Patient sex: F
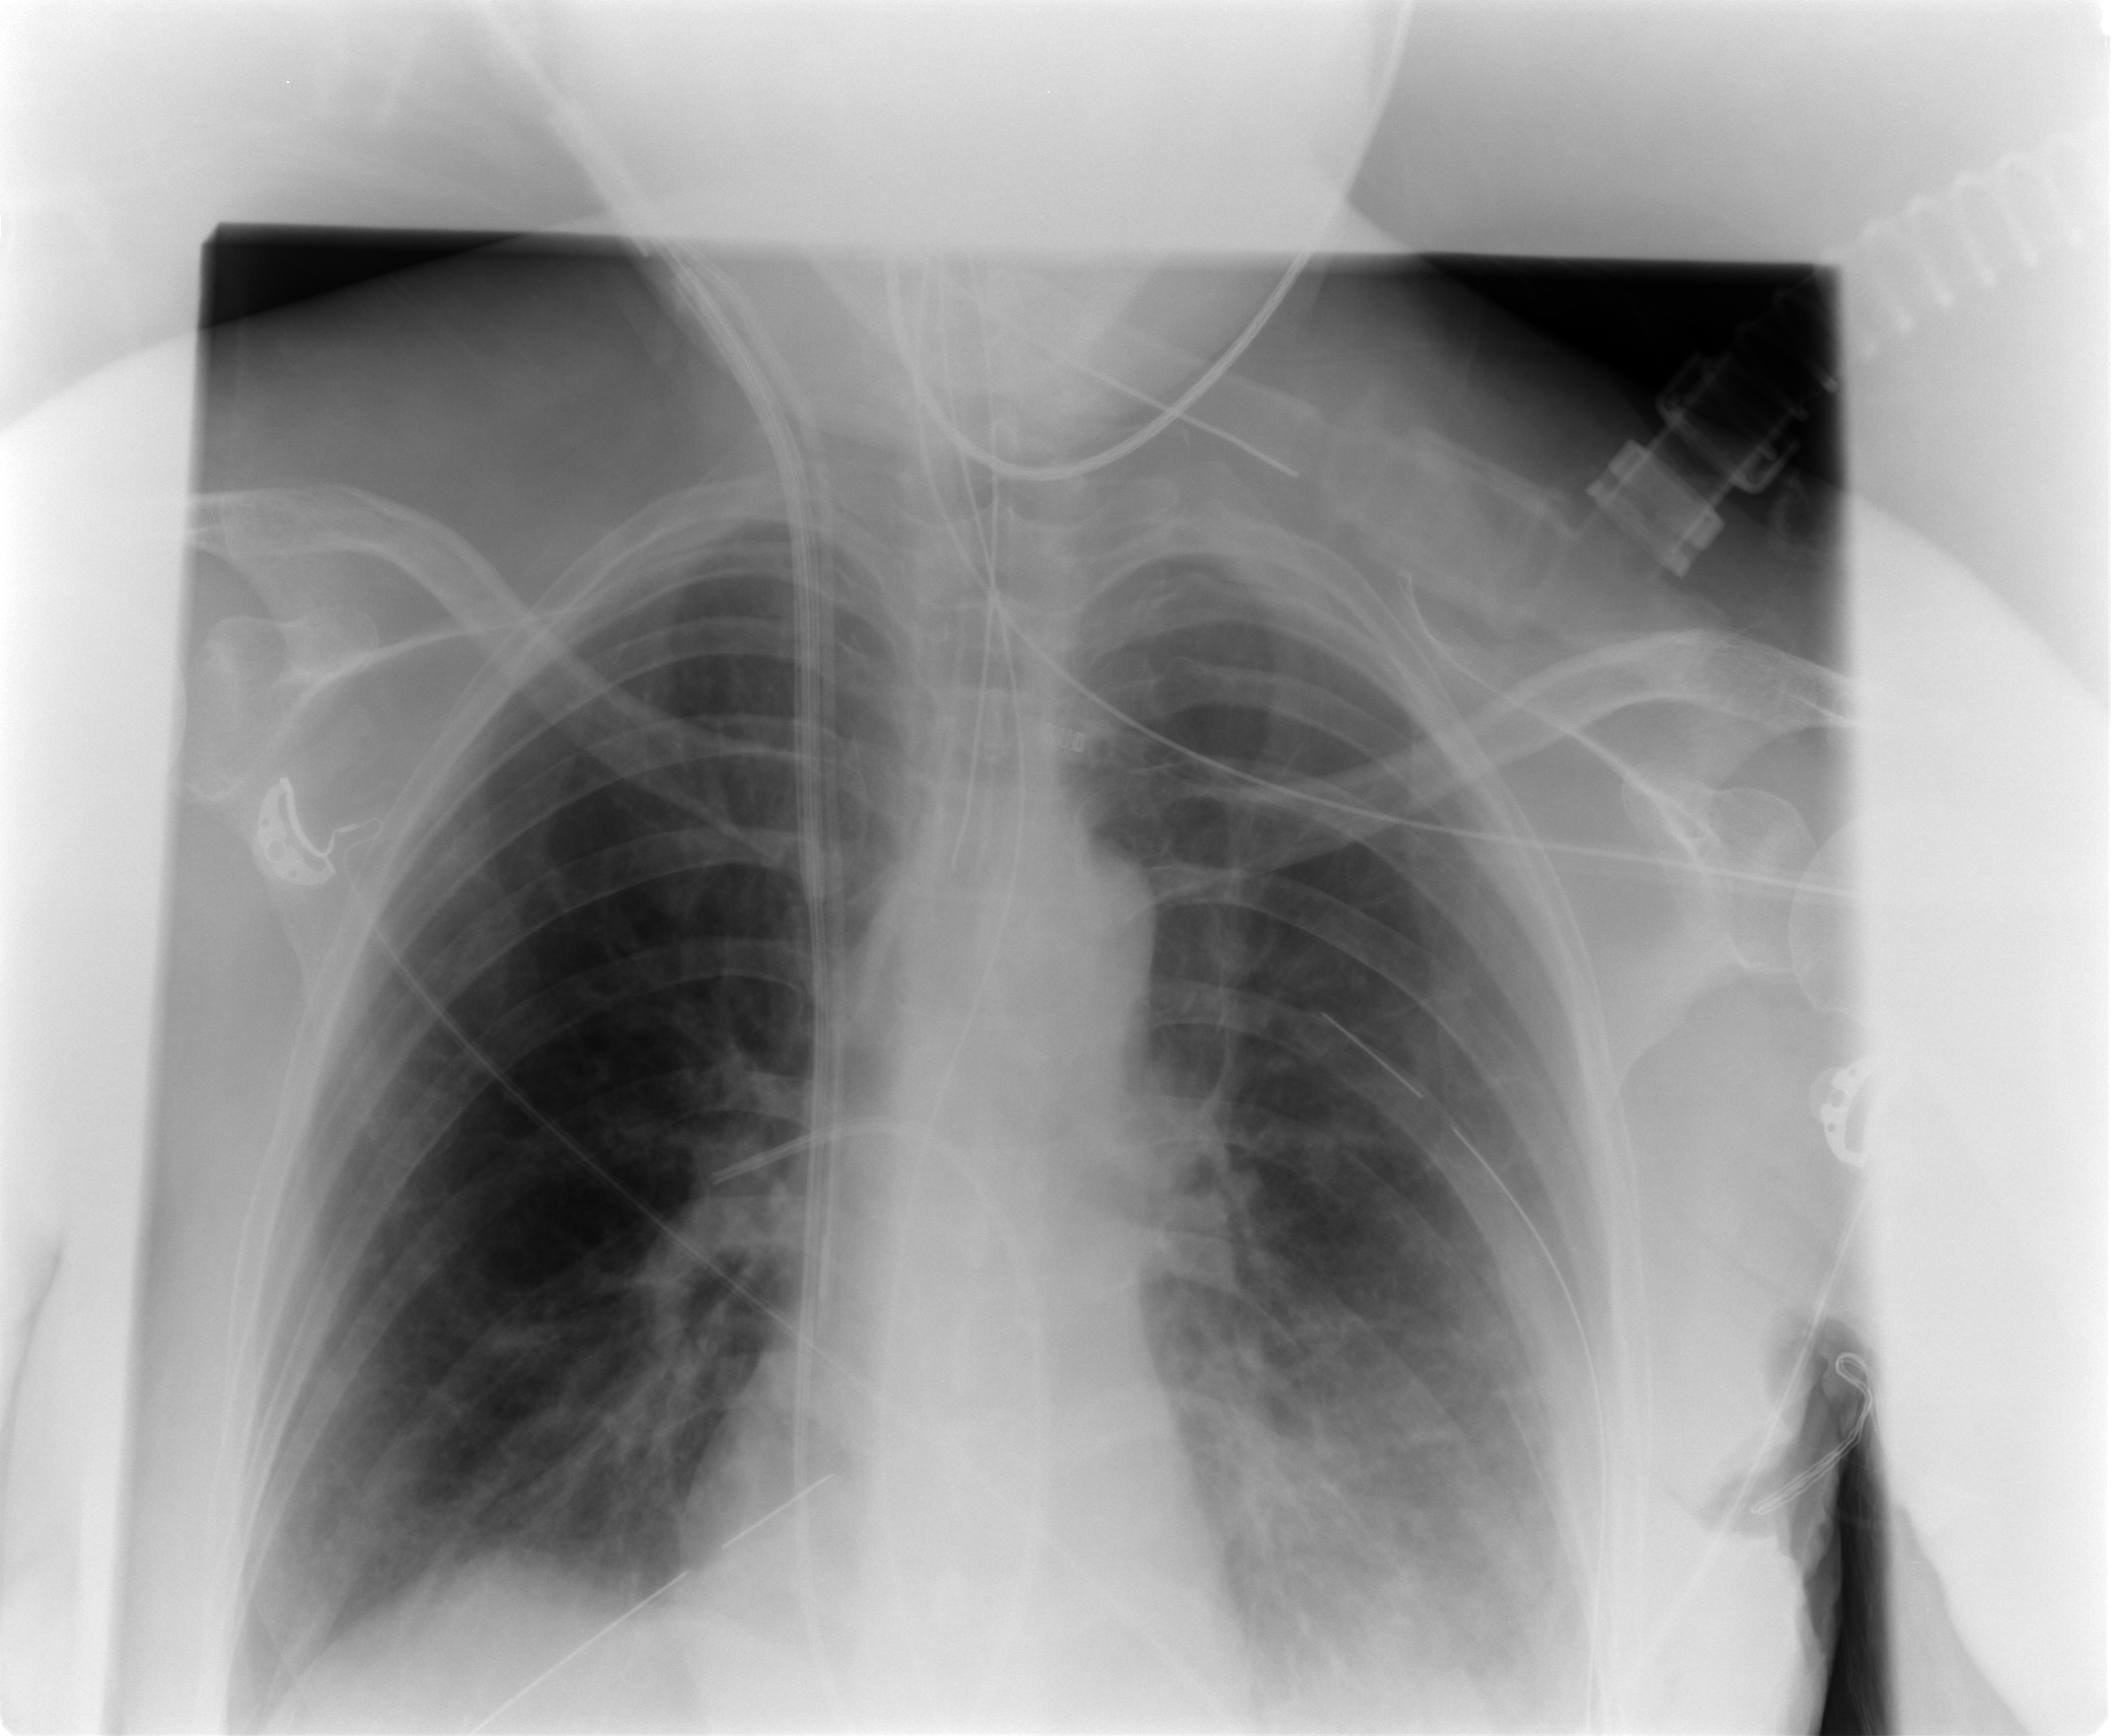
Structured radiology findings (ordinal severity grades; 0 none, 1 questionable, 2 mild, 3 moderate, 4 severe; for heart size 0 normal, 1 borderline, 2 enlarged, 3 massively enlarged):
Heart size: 0
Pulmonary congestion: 0
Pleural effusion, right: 0
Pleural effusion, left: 2
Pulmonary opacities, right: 0
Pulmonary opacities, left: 2
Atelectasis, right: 2
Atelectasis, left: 2